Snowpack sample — Snodgrass Mountain, Crested Butte, Colorado (2/4/25, 12:06 PM MST)
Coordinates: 38.923, -106.968
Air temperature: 35 °F
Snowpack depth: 80 cm
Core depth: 60 cm
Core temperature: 32 °F
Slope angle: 14°, slope face: 78°
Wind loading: low
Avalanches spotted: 0
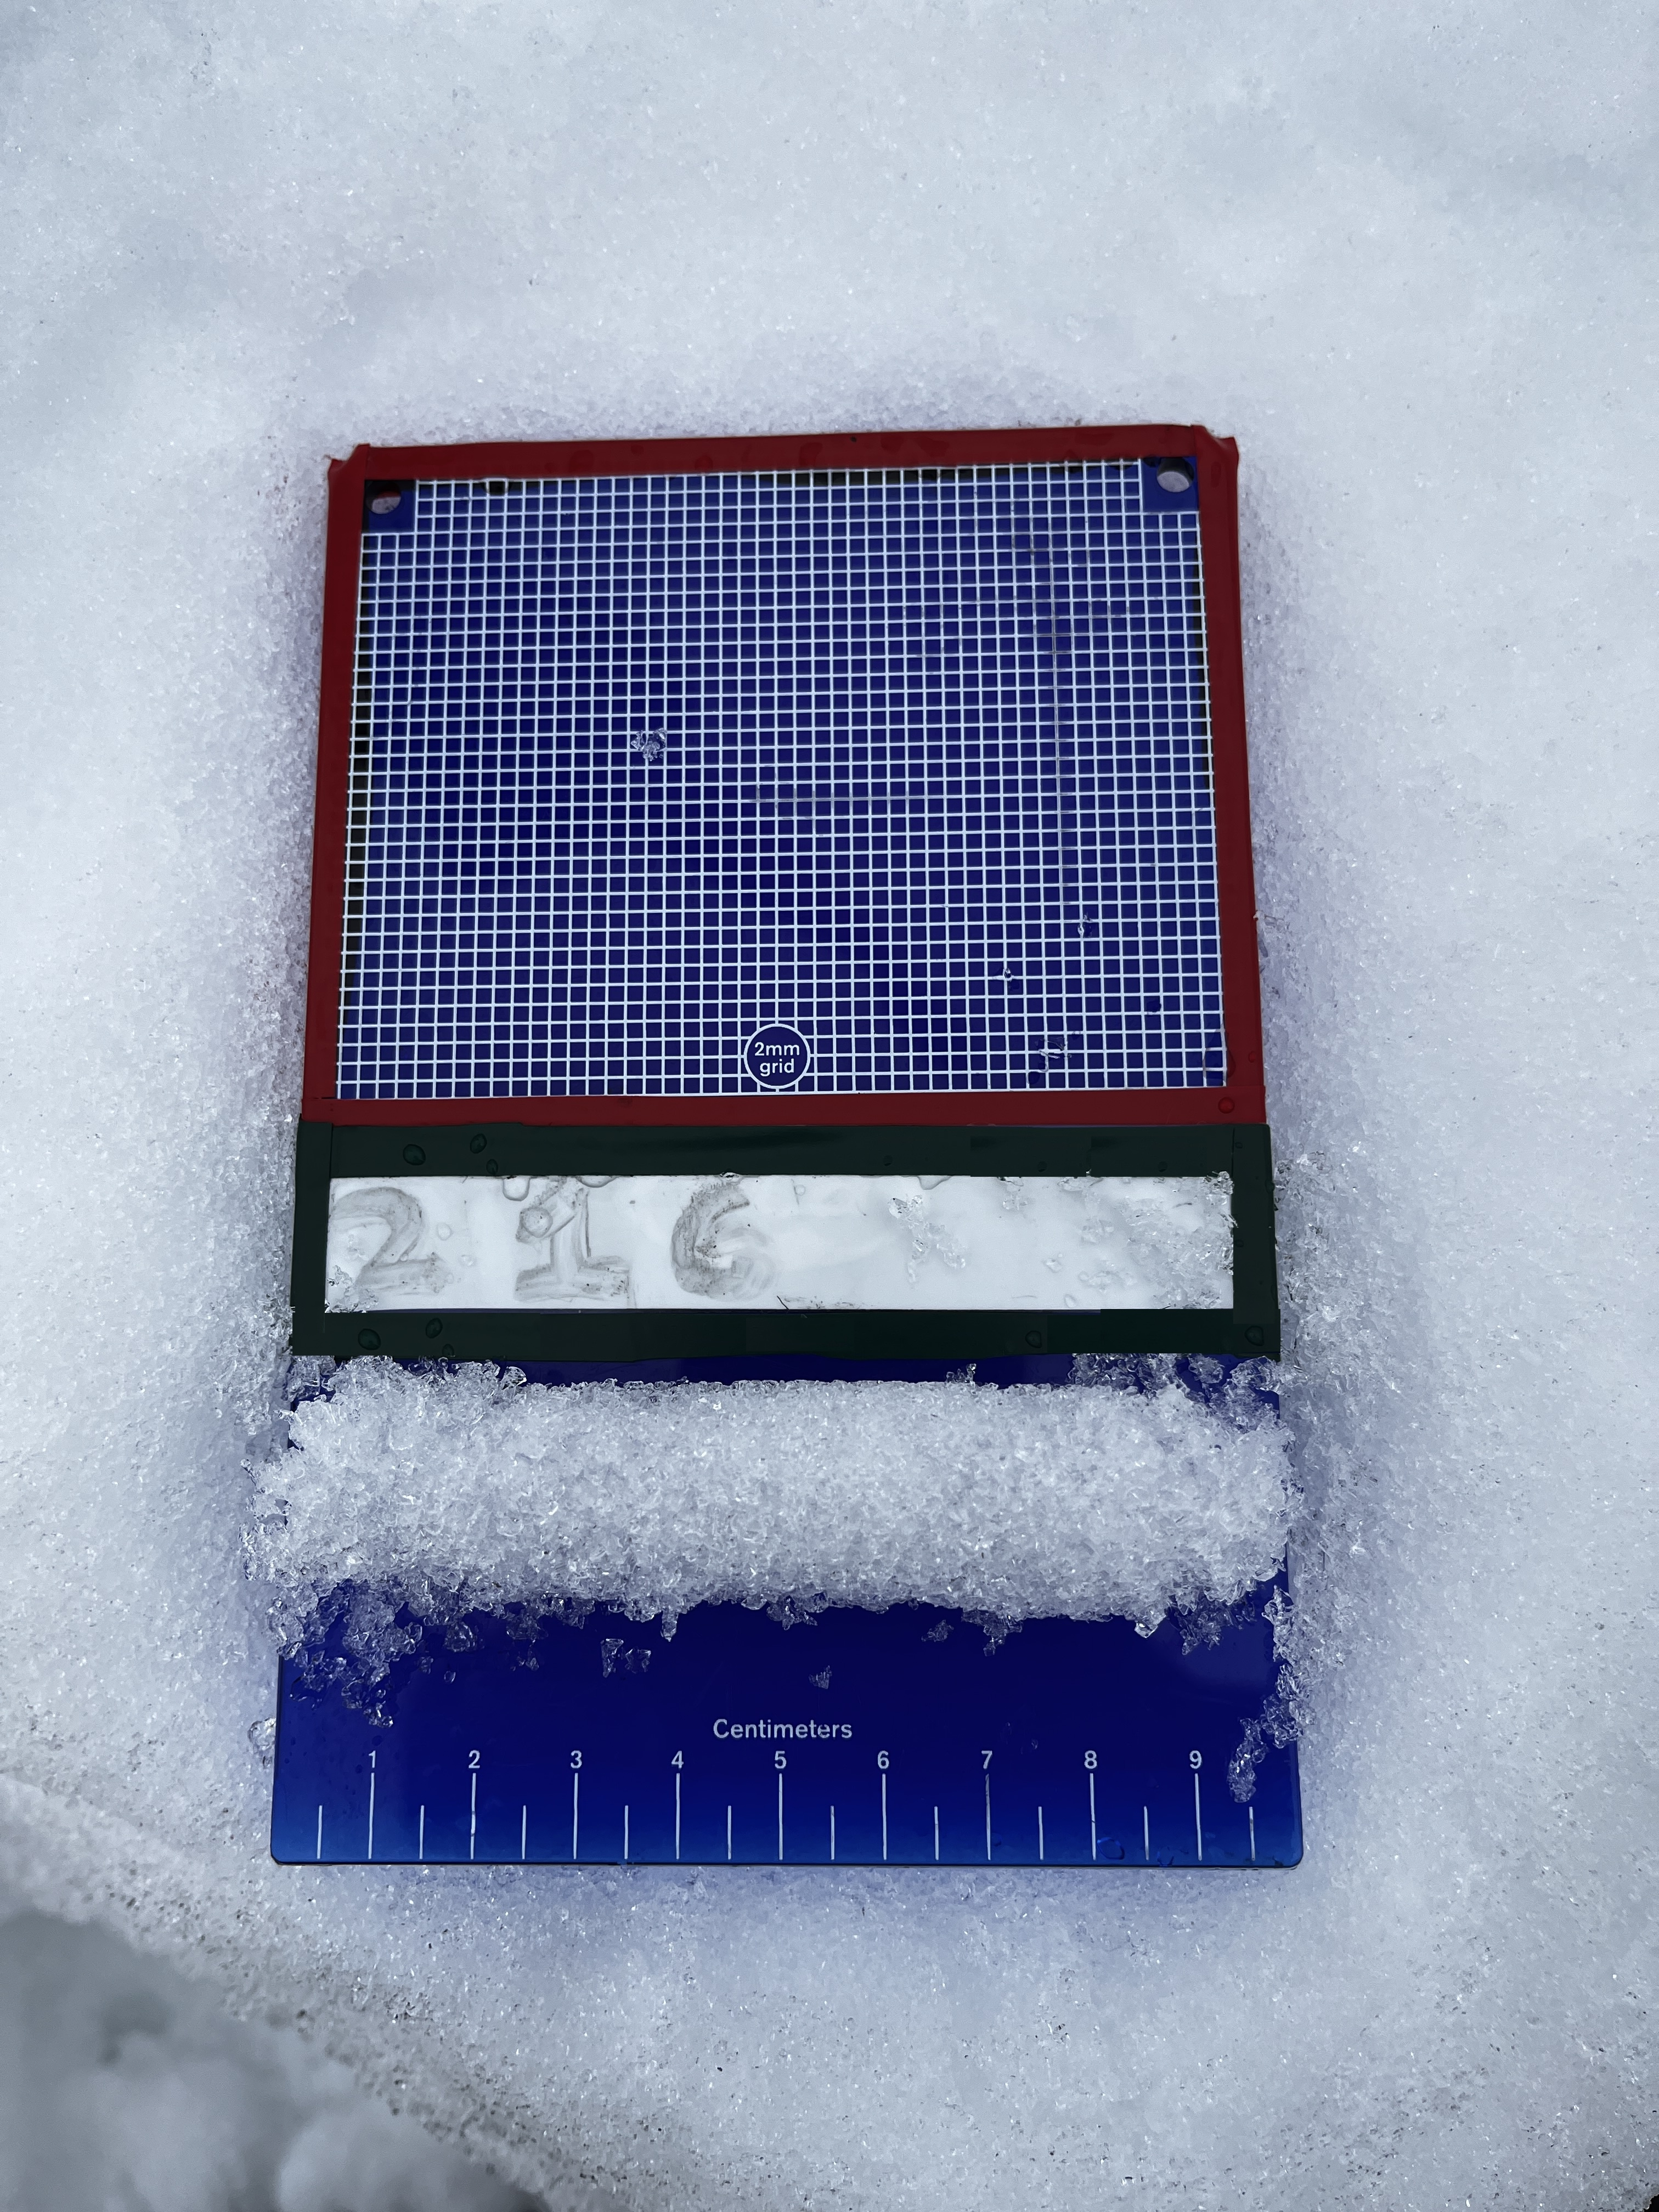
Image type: crystal_card
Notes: No avalanches nearby, unusually warm weather for the last month reported by residents, Collected 25 yards from treeline